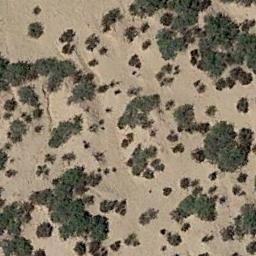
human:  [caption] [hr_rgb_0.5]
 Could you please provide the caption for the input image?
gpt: Some connected green chaparrals grow in the desert .

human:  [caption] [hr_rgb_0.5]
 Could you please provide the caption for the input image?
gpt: Chaparral is distributed cluster by cluster on the sand .

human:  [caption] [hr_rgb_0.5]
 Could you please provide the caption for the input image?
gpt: There are two trees in this desert .

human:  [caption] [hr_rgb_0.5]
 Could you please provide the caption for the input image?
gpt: The plants in the chaparral are not evenly distributed .

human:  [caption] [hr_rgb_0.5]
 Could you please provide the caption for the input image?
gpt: There are many bushes make up the chaparral on the desert .